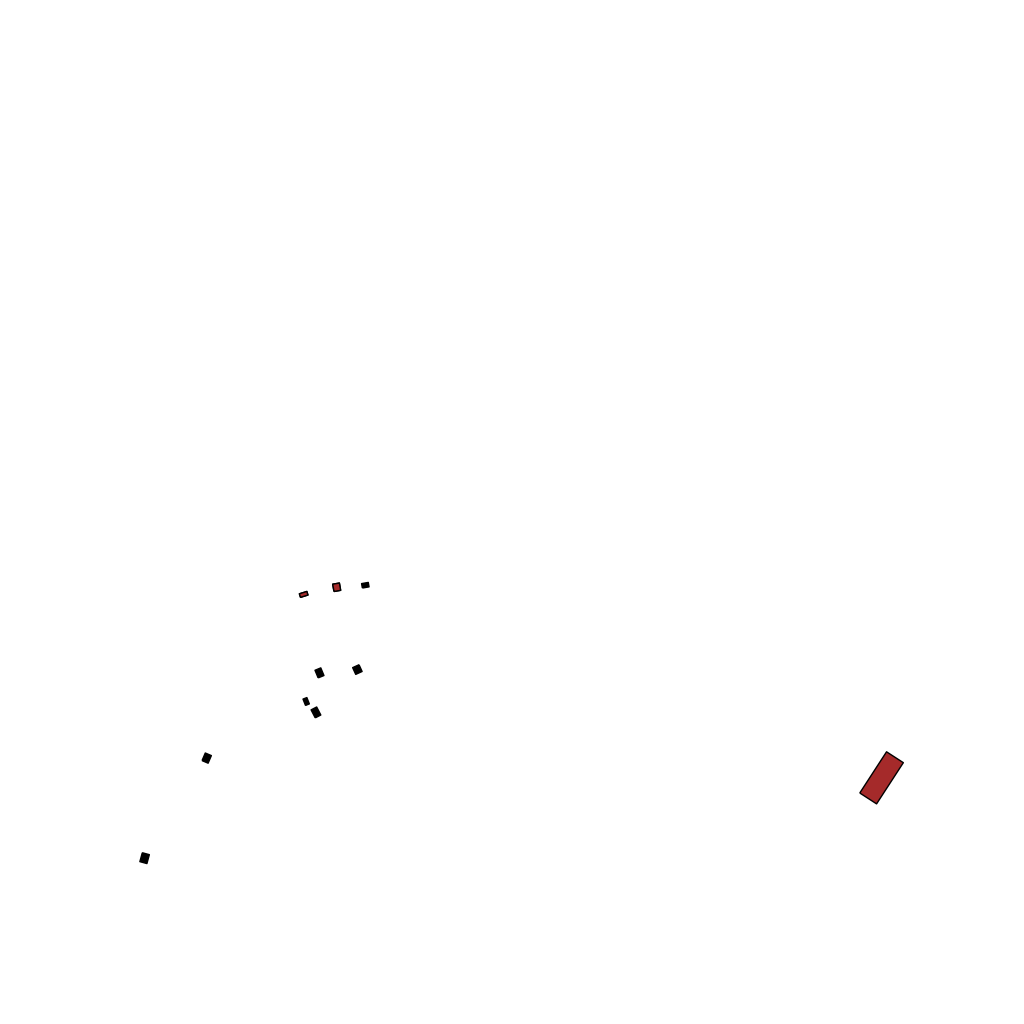
Tags: overhead vector_map, industrial, recreation, residential, individual_rise, density_1, Building, Facility, 1.0 km²